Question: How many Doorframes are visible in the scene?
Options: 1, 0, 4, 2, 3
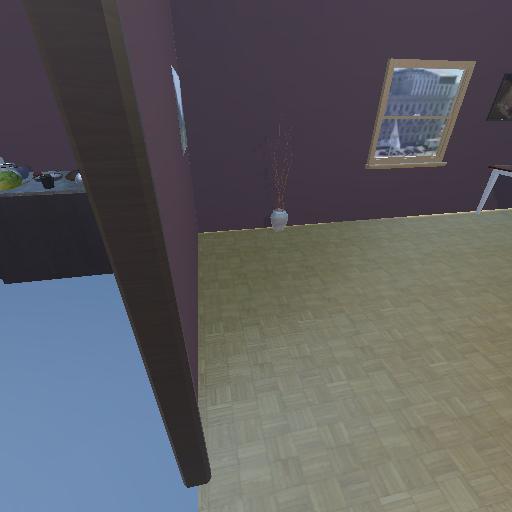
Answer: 1